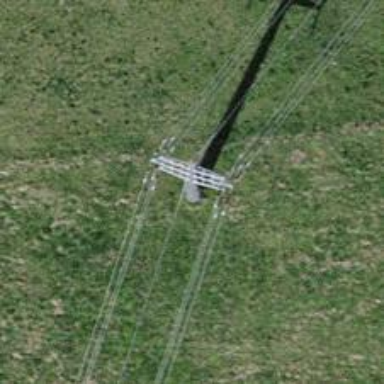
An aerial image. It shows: Concrete power pole.